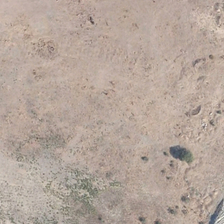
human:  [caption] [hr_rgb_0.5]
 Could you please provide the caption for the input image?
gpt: it is a large piece of bareland .

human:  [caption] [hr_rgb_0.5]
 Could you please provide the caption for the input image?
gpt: it is a large piece of bareland .

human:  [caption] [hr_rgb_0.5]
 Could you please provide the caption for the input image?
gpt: it is a large piece of bareland .

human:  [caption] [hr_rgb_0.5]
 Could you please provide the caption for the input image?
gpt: it is a large piece of bareland .

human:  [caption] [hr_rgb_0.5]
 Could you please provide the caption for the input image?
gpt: it is a large piece of bareland .